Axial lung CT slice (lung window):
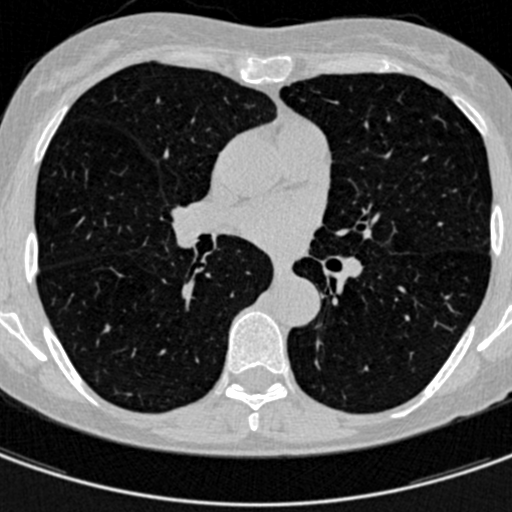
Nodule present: no